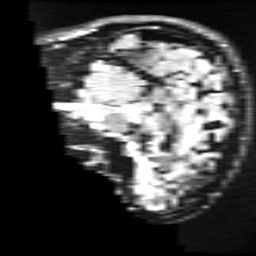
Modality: FLAIR
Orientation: sagittal
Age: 26
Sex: male
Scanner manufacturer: ge
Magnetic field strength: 3 T
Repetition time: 11 s
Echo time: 0.1497 s